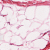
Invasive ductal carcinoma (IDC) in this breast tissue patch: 0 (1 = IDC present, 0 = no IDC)